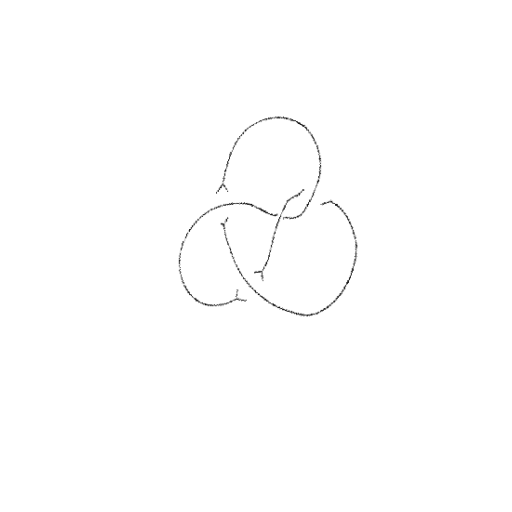
Crossing number: 4